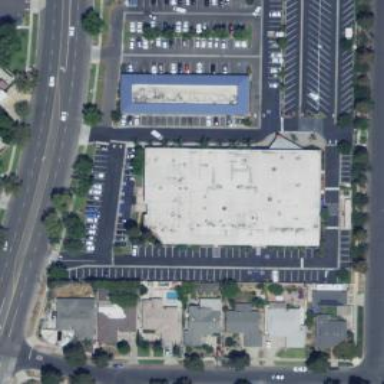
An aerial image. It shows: Commercial building used as place of worship.